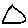
Label: triangle